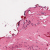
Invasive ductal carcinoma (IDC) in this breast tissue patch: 0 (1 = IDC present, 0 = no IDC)